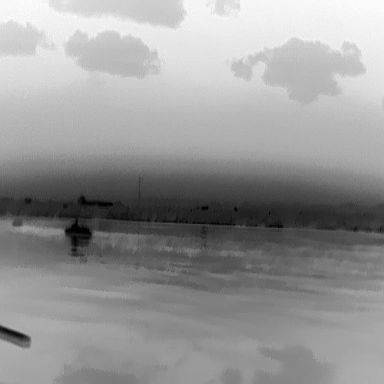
There are two canoes in the infrared image.